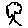
Label: tree